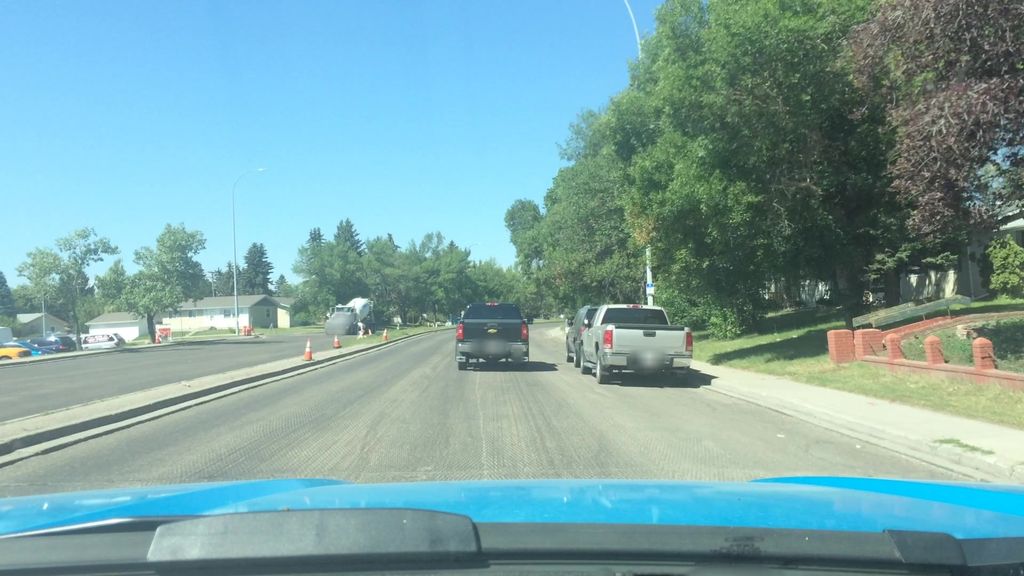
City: calgary